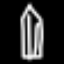
Label: pencil